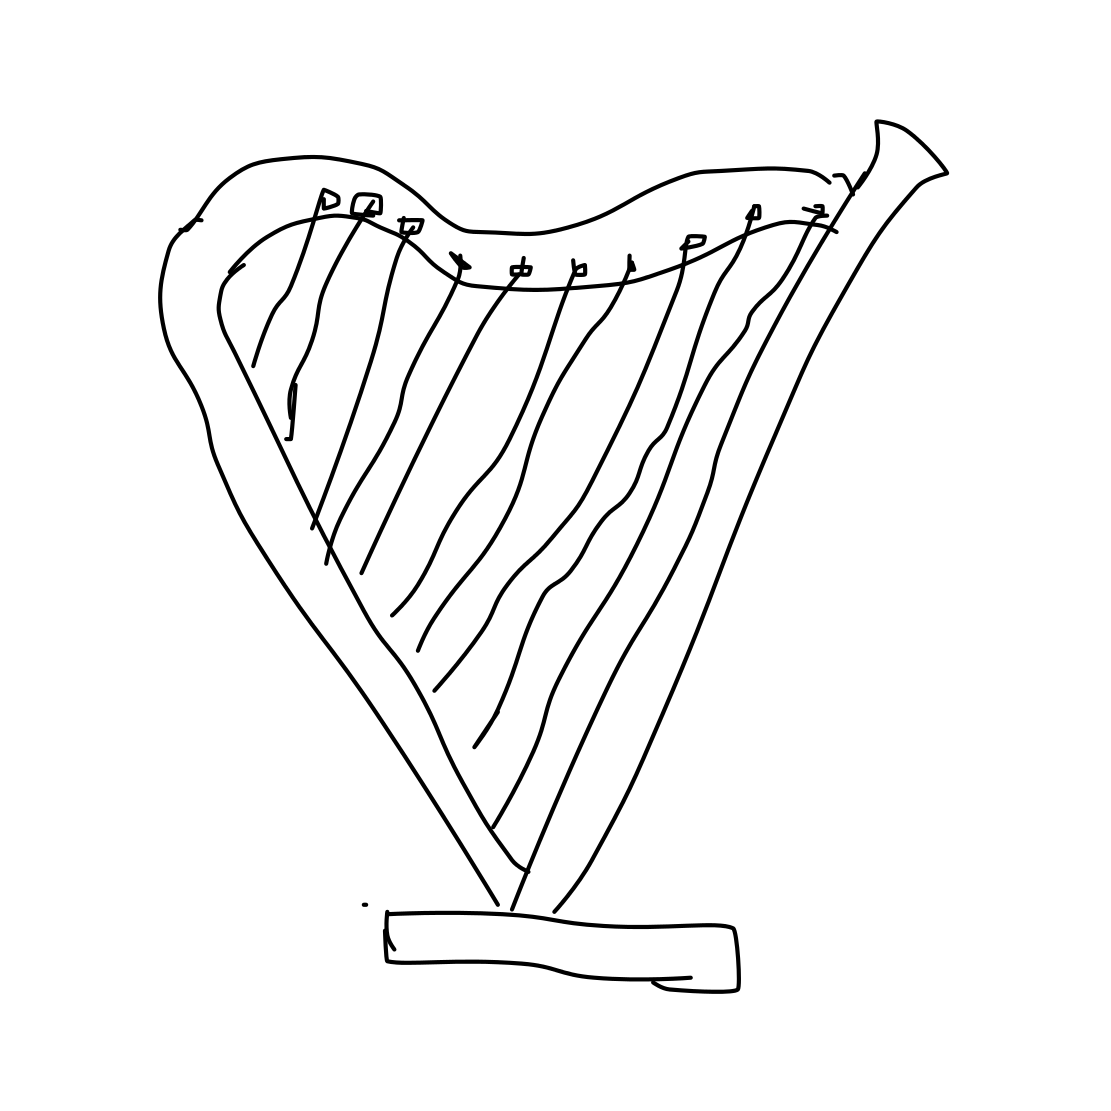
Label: harp